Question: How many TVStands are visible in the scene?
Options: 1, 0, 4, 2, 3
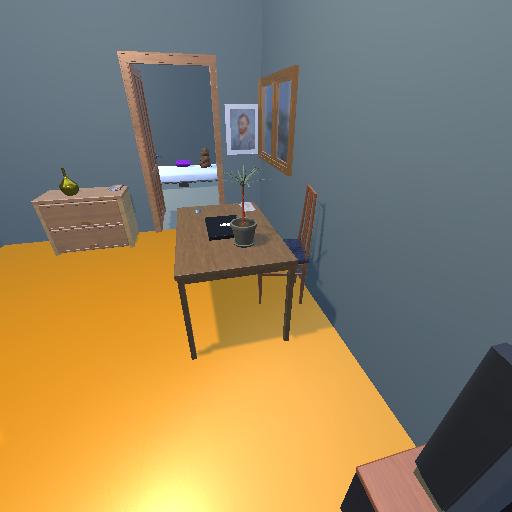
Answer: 1